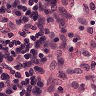
Metastatic tissue present: no